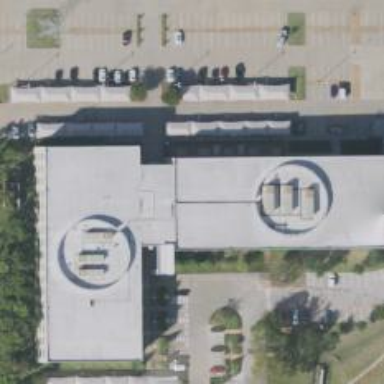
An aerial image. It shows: Office building.